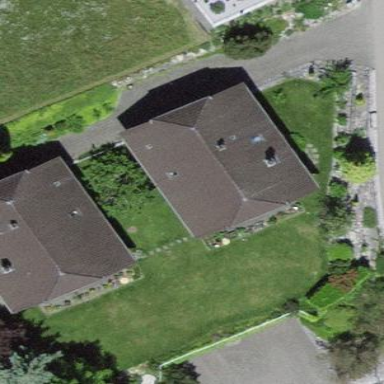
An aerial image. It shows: Detached building with half-hipped roof shape.